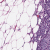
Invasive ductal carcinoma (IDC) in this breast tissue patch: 1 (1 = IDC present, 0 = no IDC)